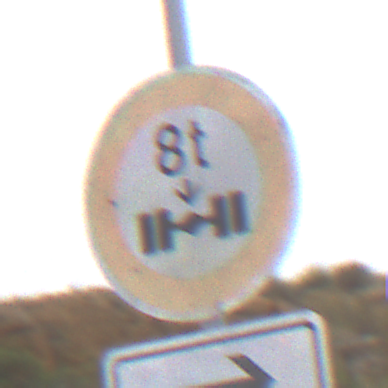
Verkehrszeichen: TatsaechlicheAchslast
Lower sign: RichtungsangabeDurchPfeile5
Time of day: Midday
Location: Outdoor (Nature)
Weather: Overcast
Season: NotSpecified
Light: Natural